Aerial crown-view tile of a tropical tree (Barro Colorado Island, Panama), acquired 20250217:
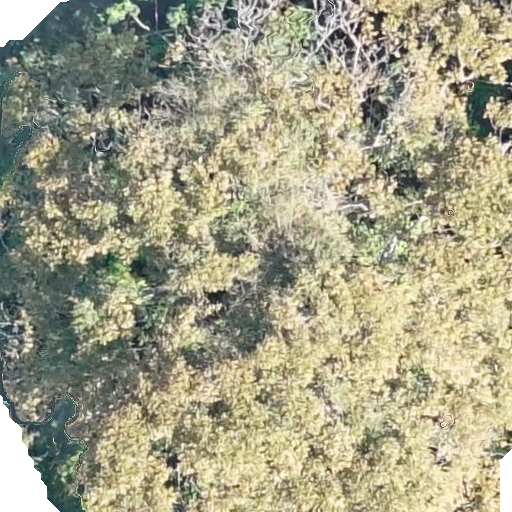
Species: Dipteryx oleifera
GBIF accepted scientific name: Dipteryx oleifera
Crown area: 507.993 m²